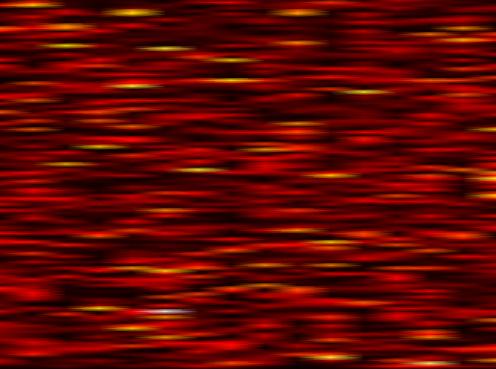
Label: WOLA